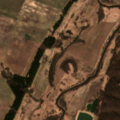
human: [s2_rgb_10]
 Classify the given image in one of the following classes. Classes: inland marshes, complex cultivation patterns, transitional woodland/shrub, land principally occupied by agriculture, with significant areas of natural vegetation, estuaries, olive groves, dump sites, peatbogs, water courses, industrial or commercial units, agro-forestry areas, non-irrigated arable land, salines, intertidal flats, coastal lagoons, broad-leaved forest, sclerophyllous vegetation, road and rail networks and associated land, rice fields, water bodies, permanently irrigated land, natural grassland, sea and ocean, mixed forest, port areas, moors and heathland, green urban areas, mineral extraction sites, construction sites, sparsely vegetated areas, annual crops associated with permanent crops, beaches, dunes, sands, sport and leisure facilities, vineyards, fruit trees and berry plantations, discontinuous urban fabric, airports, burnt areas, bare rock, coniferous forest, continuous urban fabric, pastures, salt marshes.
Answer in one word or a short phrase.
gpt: non-irrigated arable land, pastures, land principally occupied by agriculture, with significant areas of natural vegetation, broad-leaved forest